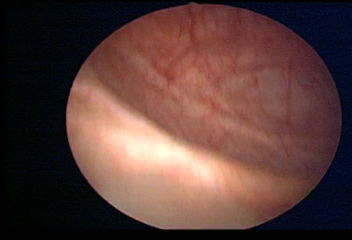
Modality: WLC
Class: Normal mucosa
Bladder cancer association: No